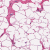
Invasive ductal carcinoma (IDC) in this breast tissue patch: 0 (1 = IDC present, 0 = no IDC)